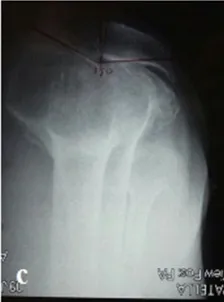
(a-c) Radiological imaging shows severe osteoarthritic valgus deformity knee (source: internal documentation).
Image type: radiology (x_ray)